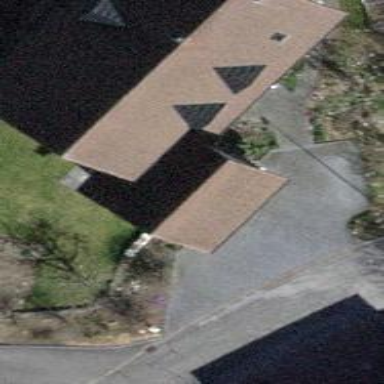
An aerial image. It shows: Building with tiled roof.